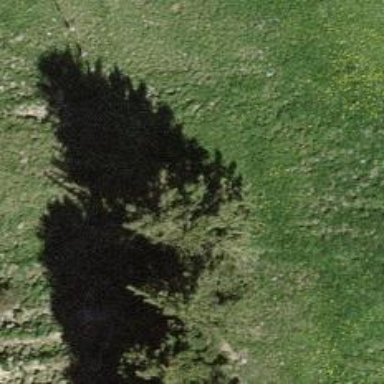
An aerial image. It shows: Needle-leaved tree in natural setting.